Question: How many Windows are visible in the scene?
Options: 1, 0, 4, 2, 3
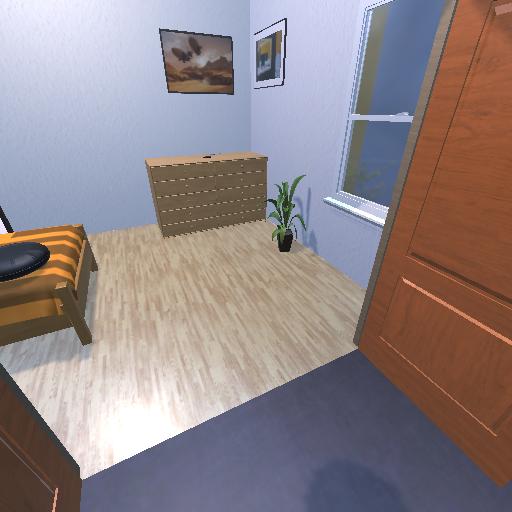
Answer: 1